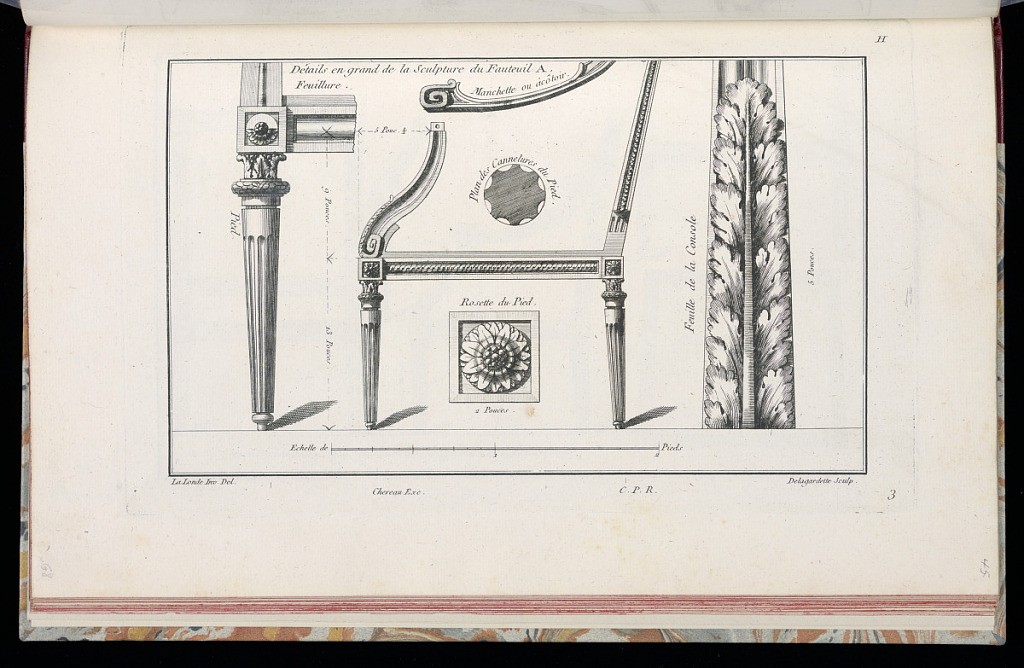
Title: Détails en grand de la Sculpture du Fauteuil A
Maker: Richard de Lalonde, French, active 1780–96
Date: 1775-1788
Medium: Etching on off-white laid paper
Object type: Print
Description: Enlarged details of the carving of the armchair depicted in 1921-6-279-43, with emphasis on the rosette, fluting, and acanthus leaf on the chair legs. The plate is signed and numbered.